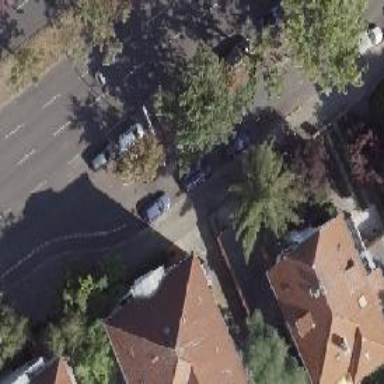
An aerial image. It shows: Residential road with asphalt surface. There is parking lane on the right.